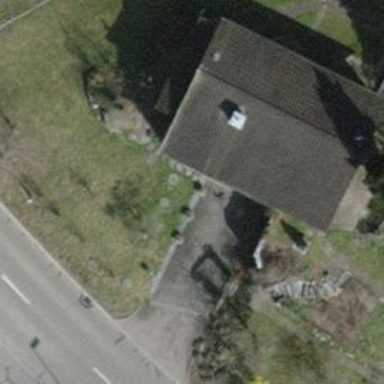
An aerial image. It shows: Detached building.